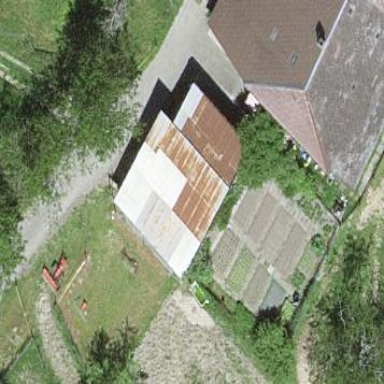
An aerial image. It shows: Shed building.